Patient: sex F, age 74
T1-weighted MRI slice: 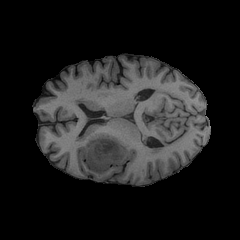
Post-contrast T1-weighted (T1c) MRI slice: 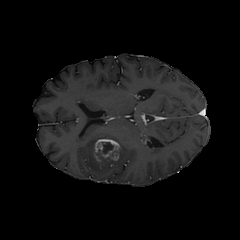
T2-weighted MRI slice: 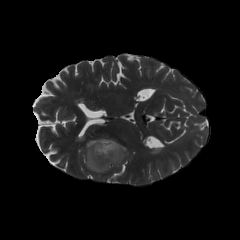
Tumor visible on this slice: yes
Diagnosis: Glioblastoma, IDH-wildtype
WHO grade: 4